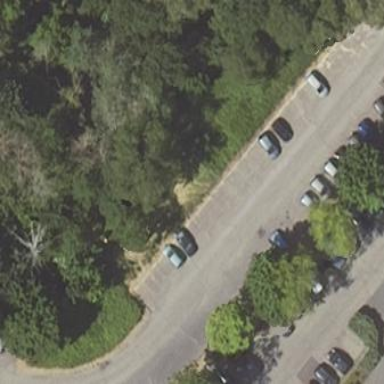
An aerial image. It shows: Parking area with surface.